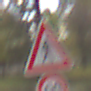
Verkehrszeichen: FussgaengerLinks
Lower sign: Geschwindigkeit80
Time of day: MorningAfternoon
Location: Outdoor (Nature)
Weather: Overcast
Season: Autumn
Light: Natural